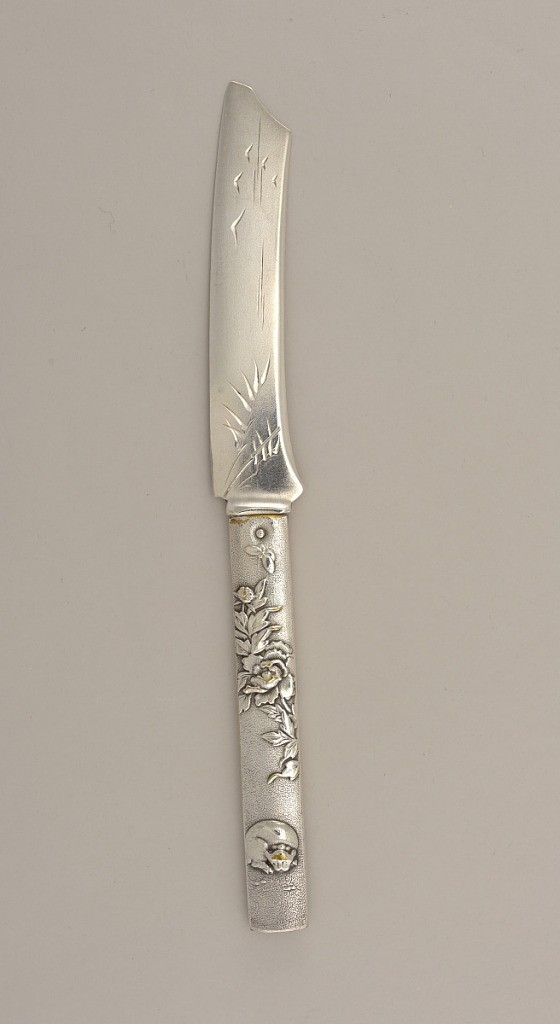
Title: Japonesque Style Pattern Number 5 Frunit Knife
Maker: Gorham Manufacturing Company, Providence, Rhode Island, USA, founded 1818
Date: ca. 1880
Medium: gold plated, silver
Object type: knife
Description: Knife in the form of a Japanese sword; rectangular handle with mottled surface, one side decorated with scene of a cat and a peony blossoms with butterfly; other side depicts a hawk perched on stand, with other smaller birds in flight above. Flat, curved blade with blunt tip, engraved with stylized foliate decoration. Some small areas of gold plate throughout surface of handle.